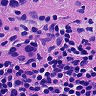
Metastatic tissue present: yes